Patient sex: M
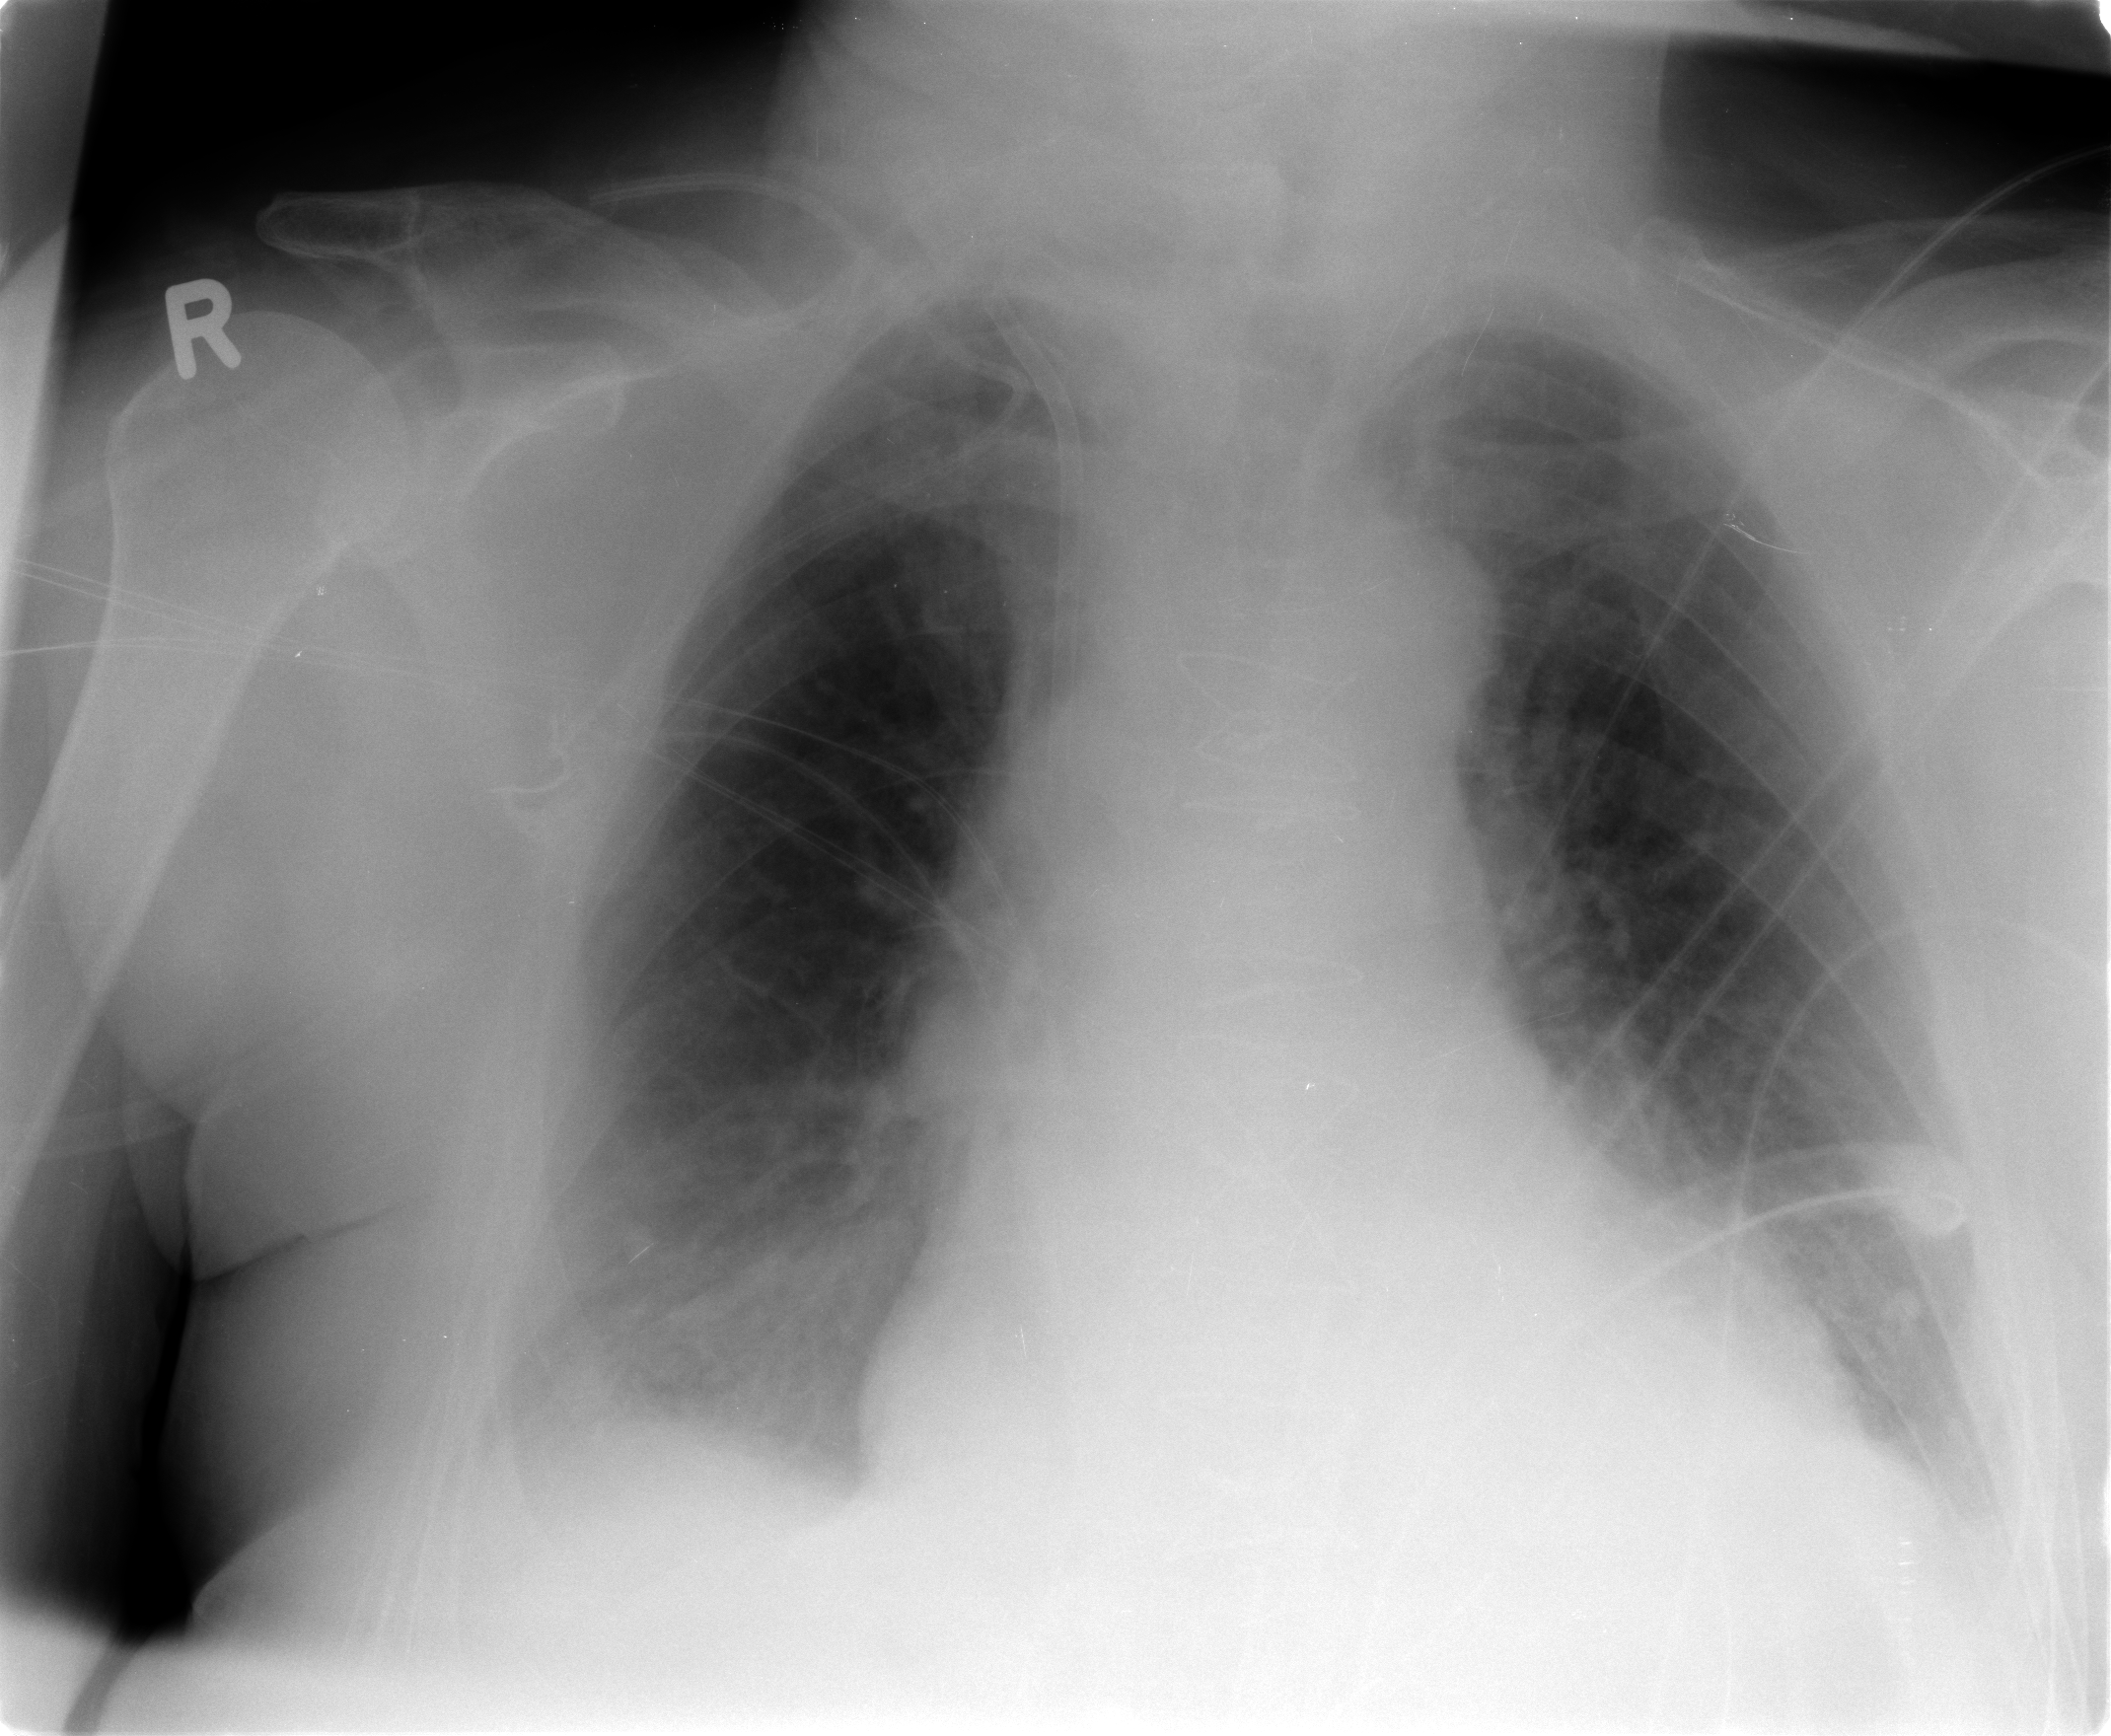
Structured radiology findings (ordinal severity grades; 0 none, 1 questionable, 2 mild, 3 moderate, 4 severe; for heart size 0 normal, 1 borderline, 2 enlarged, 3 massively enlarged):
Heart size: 2
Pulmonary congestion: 0
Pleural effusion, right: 2
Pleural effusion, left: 1
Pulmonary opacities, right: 0
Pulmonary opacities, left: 0
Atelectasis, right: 1
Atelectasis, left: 2